Question: I would like to know how to replace strings based on different conditions then group them together with dplyr in a dataset.
For example,

The reason I treat FRAUD and NARC differently is that I think there is a difference between NARC-SELL and NARC-POSSES (the kinds of drugs that are involved are not important).
Thanks for the help!
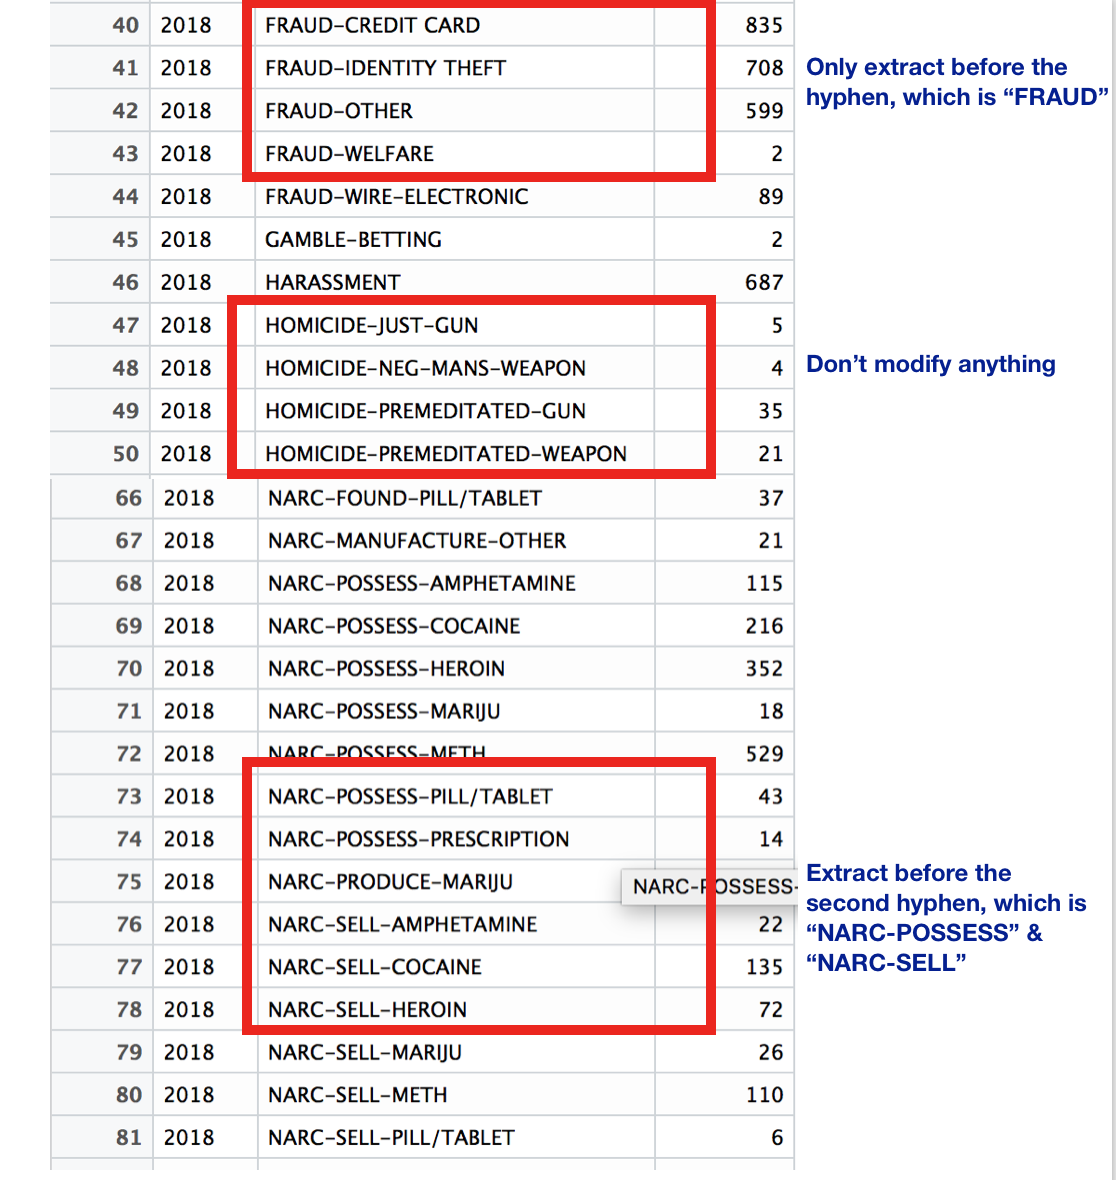
Answer: You'll want to use a regex string like 'NARC-[A-Z]*|FRAUD': 'NARC' followed by a dash followed by a string of capital letters, or 'FRAUD'.
'''
library(dplyr)
d <- data.frame(x = c("FRAUD-CREDIT CARD",
"HOMICIDE-JUST-GUN",
"NARC-POSSESS-PILL/TABLET",
"NARC-SELL-HEROIN"))
d %>%
mutate(y = gsub("^(NARC-[A-Z]+|FRAUD).*", "\1", x))
# x y
# 1 FRAUD-CREDIT CARD FRAUD
# 2 HOMICIDE-JUST-GUN HOMICIDE-JUST-GUN
# 3 NARC-POSSESS-PILL/TABLET NARC-POSSESS
# 4 NARC-SELL-HEROIN NARC-SELL
'''